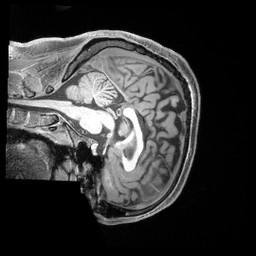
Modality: T1w
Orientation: sagittal
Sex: male
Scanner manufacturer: siemens
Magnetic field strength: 3 T
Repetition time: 2.4 s
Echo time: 0.00222 s